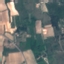
Land use / land cover: PermanentCrop